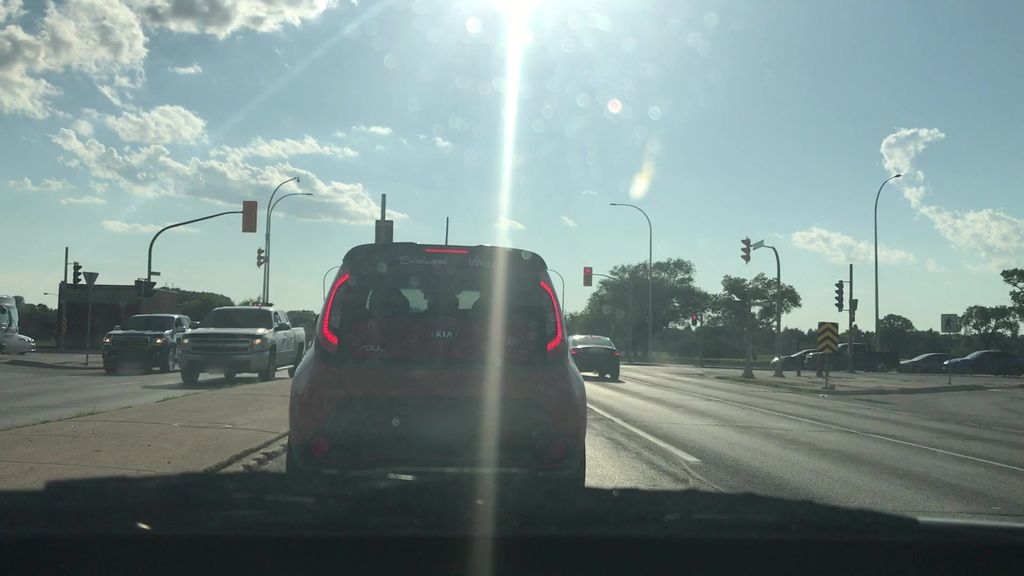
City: winnipeg